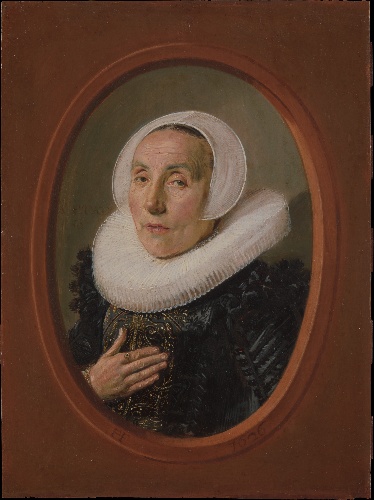
Title: Anna van der Aar (born 1576/77, died after 1626)
Artist: Frans Hals
Artist bio: Dutch, Antwerp 1582/83–1666 Haarlem
Date: 1626
Object type: Painting
Classification: Paintings
Medium: Oil on wood
Dimensions: 8 3/4 x 6 1/2 in. (22.2 x 16.5 cm)
Department: European Paintings
Credit line: H. O. Havemeyer Collection, Bequest of Mrs. H. O. Havemeyer, 1929
Accession year: 1929
Repository: Metropolitan Museum of Art, New York, NY
Tags: Portraits|Women